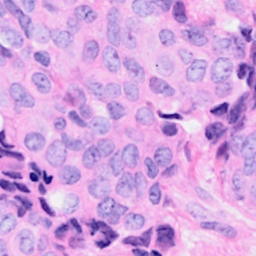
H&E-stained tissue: Breast